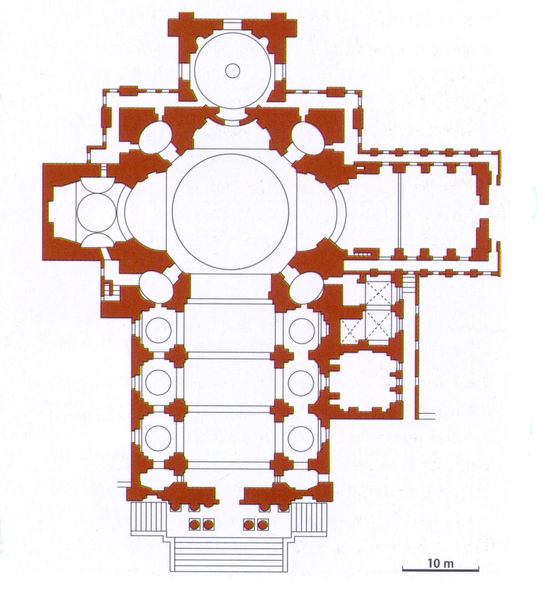
Titel: Val-de-Grâce (Grundriß)
Künstler: François Mansart
Standort: Paris
Institution: Val-de-Grâce
Schlagwörter: weiß, kirchturm, braun, fenster, pfeiler, raum, schwarz, skizze, säule, säulen, tür, zeichnung, gebäude, haus, rot, wand, architektur, barock, kirche, kreis, oval, rund, turm, schiff, schiffe, papier, linien, joche, kuppel, treppe, treppen, stufe, stufen, umriss, eingang, gang, gewölbe, kreuz, kuppeln, rechteck, dom, entwurf, altar, hauptschiff, kathedrale, langhaus, ecken, portal, kirchenschiff, mittelschiff, männlich, kanzel, querhaus, seitenschiff, mauern, altarraum, apsis, siena, treppenhaus, konstruktion, chor, kapelle, plan, tempel, konche, joch, mausoleum, viereck, bau, sakralbau, tonne, basilika, säulenhalle, grundriss, bauwerk, massstab, architekturzeichnung, bauplan, krypta, annex, apsiden, abseiten, kapellen, seitenschiffe, vierung, längsschiff, querschiff, westwerk, kuppelbau, seitenkapellen, kreuzbau, maß, planung, chorraum, sakristei, gurtbogen, gurtbögen, scheidbogen, scheidbögen, risszeichnung, annexräume, architek, aussenmauer, plaupause, trppenhäuser, 10 m, mausuleum, 10m bogen